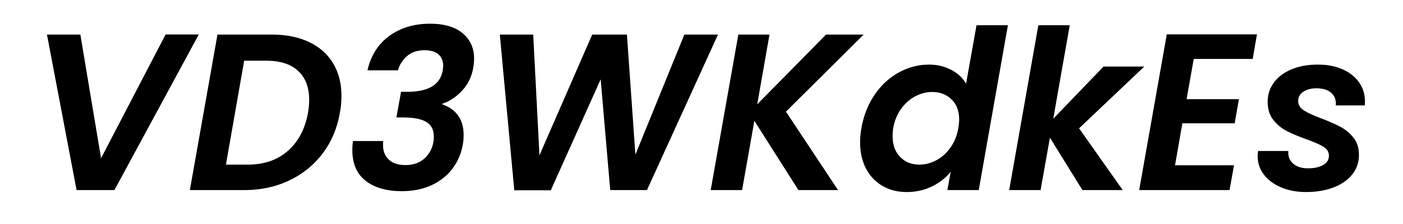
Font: Poppins-SemiBoldItalic